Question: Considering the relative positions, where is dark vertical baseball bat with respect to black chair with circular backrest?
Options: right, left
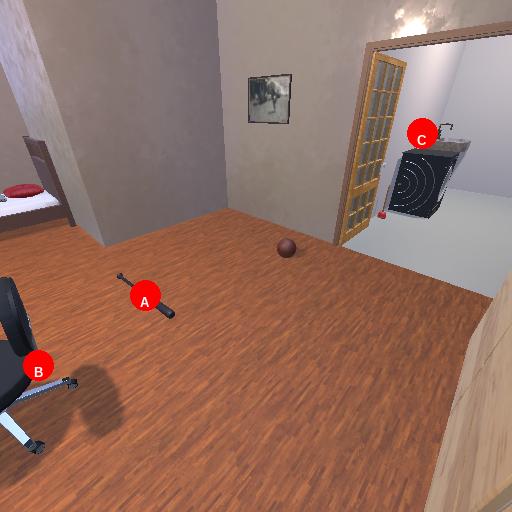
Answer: right